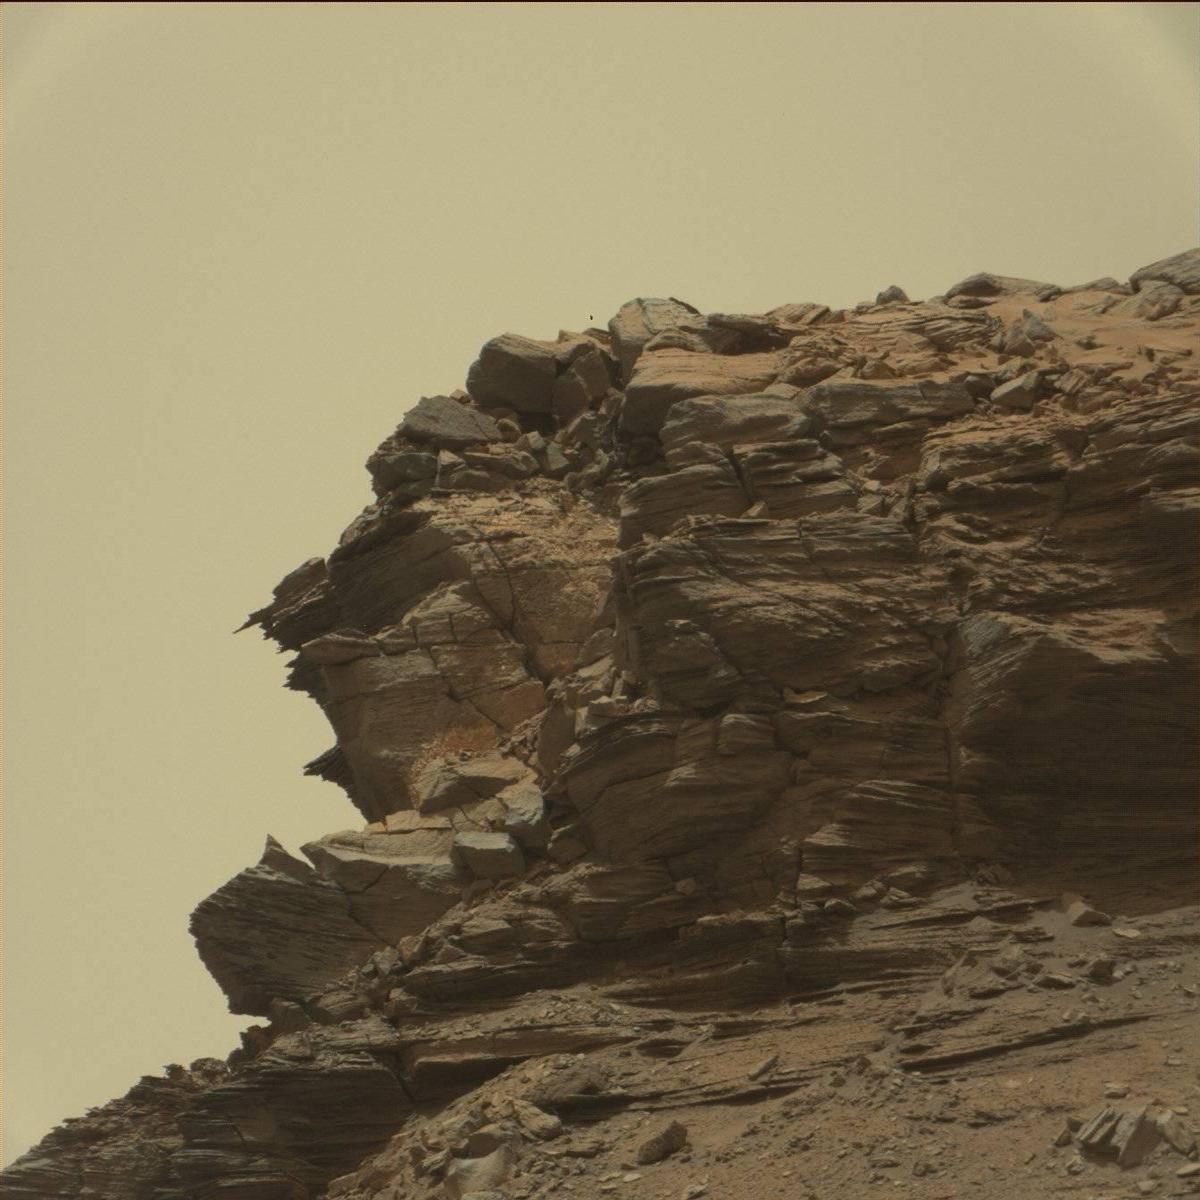
Terrain classes present: Bedrock, Sand / Soil, Sky